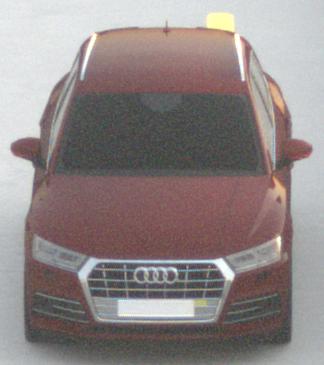
Make: Audi
Model: Q5 45 TFSI
Detailed model: Q5 (FY)
Model produced from: 2019/01
Model produced until: 2019/05
Doors: 5
Color: red
Road condition: dry road
Daytime: sunrise or sunset
Contrast: low contrast